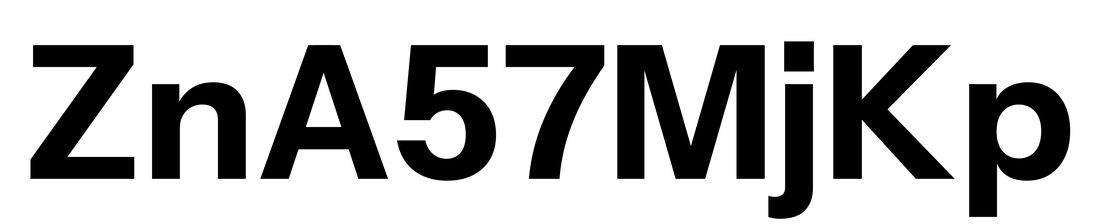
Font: InstrumentSans_Bold